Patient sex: F
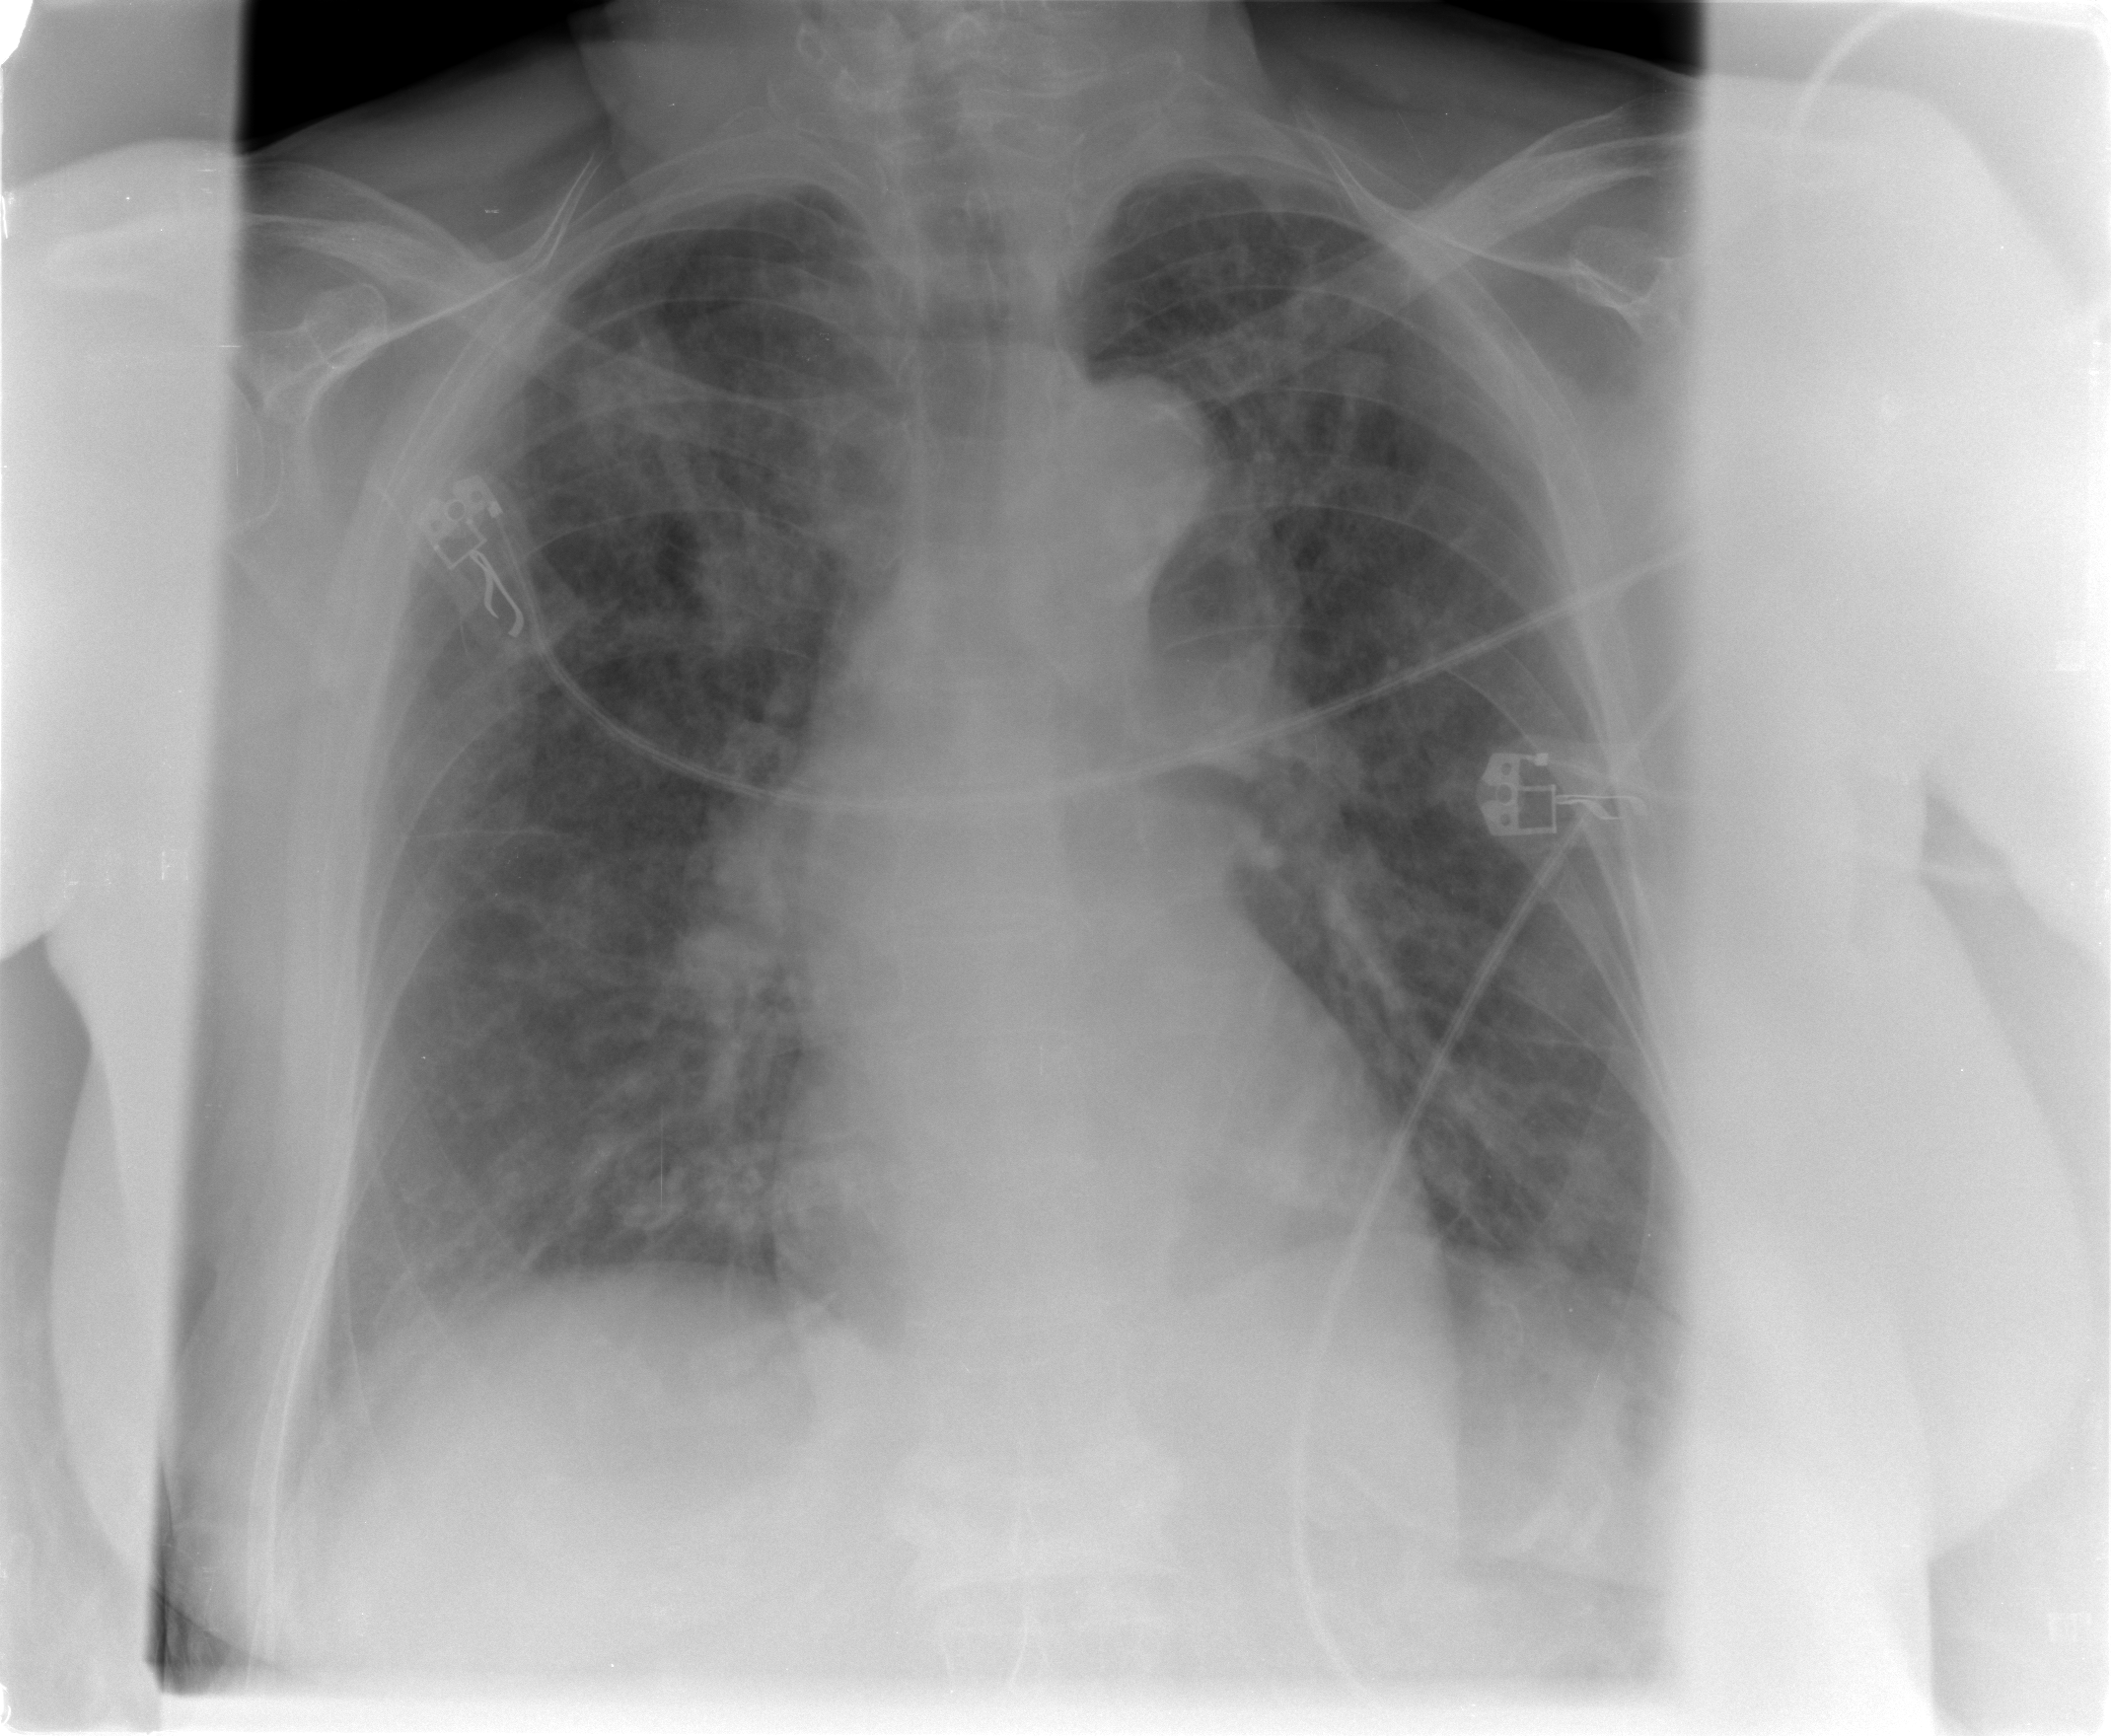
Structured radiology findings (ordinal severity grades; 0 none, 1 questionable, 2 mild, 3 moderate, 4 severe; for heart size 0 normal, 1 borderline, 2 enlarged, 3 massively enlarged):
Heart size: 0
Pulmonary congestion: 1
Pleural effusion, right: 2
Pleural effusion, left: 2
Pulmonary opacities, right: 2
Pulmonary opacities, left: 2
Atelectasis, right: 2
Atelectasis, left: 2